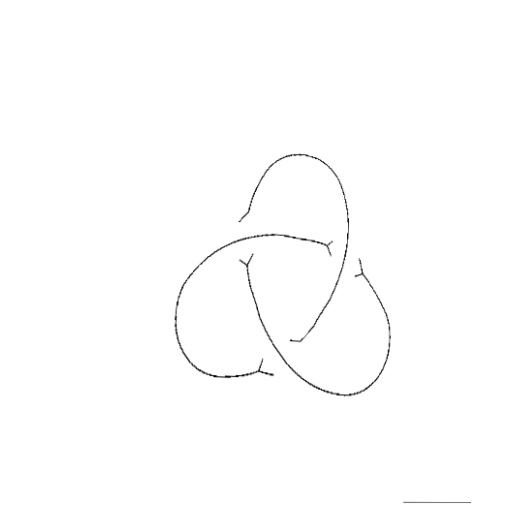
Crossing number: 3